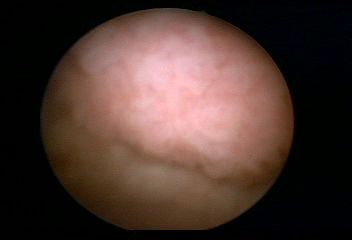
Modality: WLC
Class: Malignant
Subclass: LowGradePapillary
Lesion: L1
Stage: Ta
Morphology: Papillary
Bladder cancer association: Yes
Annotated structures: Tumor